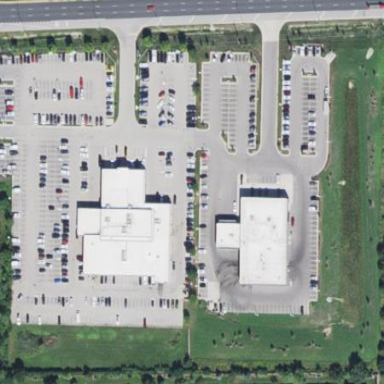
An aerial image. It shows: Shop that sells cars.